Question: I'm trying to retrieve all appointments existing on a calendar in the organization's public folders, for reporting purposes.
Exchange 2010's Powershell cmdlet 'Get-PublicFolderItemStatistics' does return some of the information I need, but it seems like the returned objects are missing some of the properties <URL>.
Specifically, I need the Start and End date properties, which are coming back blank.
An example:
'''
Get-PublicFolderItemStatistics -identity " Day" | Sort-Object CreationTime | Format-List
'''
Returns:
'''
ServerName : EXCHANGE1
DatabaseName : Public Folder Database 167851469
Subject : Test 30
PublicFolderName : Day
LastModificationTime : 1/19/2015 3:05:05 PM
CreationTime : 1/19/2015 3:05:05 PM
HasAttachments : False
ItemType : IPM.Appointment
MessageSize : 5.47 KB (5,601 bytes)
Identity : (removed)
MapiIdentity : (removed)
OriginatingServer : exchange1.mydomain.local
IsValid : True
ObjectState : Changed
'''
And:
'''
Get-PublicFolderItemStatistics -identity " Day" | Sort-Object CreationTime | Format-List Subject,CreationTime,Start,End
'''
Returns:
'''
Subject : Test 30
CreationTime : 1/19/2015 3:05:05 PM
Start :
End :
'''
However the appointment in Outlook shows the Start and End times correctly:

Is there a way to retrieve this information from the server side? I was hoping to avoid Outlook interop if possible.
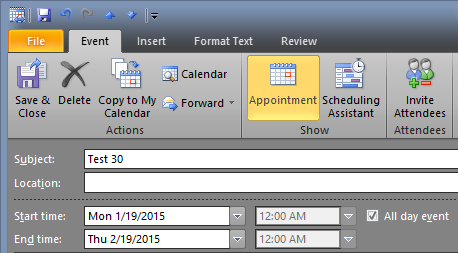
Answer: That cmdlet only returns a limited subset of Item properties if you want anything else you will need to use a client API like EWS or the outlook OOM to access the Public folder and the contents. To use a client API against the folder you will need to have rights to that folder then you can use something like this in EWS and Powershell
'''
## Get the Mailbox to Access from the 1st commandline argument
$MailboxName = $args[0]
## Load Managed API dll
###CHECK FOR EWS MANAGED API, IF PRESENT IMPORT THE HIGHEST VERSION EWS DLL, ELSE EXIT
$EWSDLL = (($(Get-ItemProperty -ErrorAction SilentlyContinue -Path Registry::$(Get-ChildItem -ErrorAction SilentlyContinue -Path 'Registry::HKEY_LOCAL_MACHINE\SOFTWARE\Microsoft\Exchange\Web Services'|Sort-Object Name -Descending| Select-Object -First 1 -ExpandProperty Name)).'Install Directory') + "Microsoft.Exchange.WebServices.dll")
if (Test-Path $EWSDLL)
{
Import-Module $EWSDLL
}
else
{
"$(get-date -format yyyyMMddHHmmss):"
"This script requires the EWS Managed API 1.2 or later."
"Please download and install the current version of the EWS Managed API from"
"http://go.microsoft.com/fwlink/?LinkId=255472"
""
"Exiting Script."
exit
}
## Set Exchange Version
$ExchangeVersion = [Microsoft.Exchange.WebServices.Data.ExchangeVersion]::Exchange2010_SP2
## Create Exchange Service Object
$service = New-Object Microsoft.Exchange.WebServices.Data.ExchangeService($ExchangeVersion)
## Set Credentials to use two options are availible Option1 to use explict credentials or Option 2 use the Default (logged On) credentials
#Credentials Option 1 using UPN for the windows Account
$psCred = Get-Credential
$creds = New-Object System.Net.NetworkCredential($psCred.UserName.ToString(),$psCred.GetNetworkCredential().password.ToString())
$service.Credentials = $creds
#Credentials Option 2
#service.UseDefaultCredentials = $true
## Choose to ignore any SSL Warning issues caused by Self Signed Certificates
## Code From http://poshcode.org/624
## Create a compilation environment
$Provider=New-Object Microsoft.CSharp.CSharpCodeProvider
$Compiler=$Provider.CreateCompiler()
$Params=New-Object System.CodeDom.Compiler.CompilerParameters
$Params.GenerateExecutable=$False
$Params.GenerateInMemory=$True
$Params.IncludeDebugInformation=$False
$Params.ReferencedAssemblies.Add("System.DLL") | Out-Null
$TASource=@'
namespace Local.ToolkitExtensions.Net.CertificatePolicy{
public class TrustAll : System.Net.ICertificatePolicy {
public TrustAll() {
}
public bool CheckValidationResult(System.Net.ServicePoint sp,
System.Security.Cryptography.X509Certificates.X509Certificate cert,
System.Net.WebRequest req, int problem) {
return true;
}
}
}
'@
$TAResults=$Provider.CompileAssemblyFromSource($Params,$TASource)
$TAAssembly=$TAResults.CompiledAssembly
## We now create an instance of the TrustAll and attach it to the ServicePointManager
$TrustAll=$TAAssembly.CreateInstance("Local.ToolkitExtensions.Net.CertificatePolicy.TrustAll")
[System.Net.ServicePointManager]::CertificatePolicy=$TrustAll
## end code from http://poshcode.org/624
## Set the URL of the CAS (Client Access Server) to use two options are availbe to use Autodiscover to find the CAS URL or Hardcode the CAS to use
#CAS URL Option 1 Autodiscover
$service.AutodiscoverUrl($MailboxName,{$true})
"Using CAS Server : " + $Service.url
#CAS URL Option 2 Hardcoded
#$uri=[system.URI] "https://casservername/ews/exchange.asmx"
#$service.Url = $uri
## Optional section for Exchange Impersonation
#$service.ImpersonatedUserId = new-object Microsoft.Exchange.WebServices.Data.ImpersonatedUserId([Microsoft.Exchange.WebServices.Data.ConnectingIdType]::SmtpAddress, $MailboxName)
function FolderIdFromPath{
param (
$FolderPath = "$( throw 'Folder Path is a mandatory Parameter' )"
)
process{
## Find and Bind to Folder based on Path
#Define the path to search should be seperated with \
$folderid = new-object Microsoft.Exchange.WebServices.Data.FolderId([Microsoft.Exchange.WebServices.Data.WellKnownFolderName]::PublicFoldersRoot)
$tfTargetFolder = [Microsoft.Exchange.WebServices.Data.Folder]::Bind($service,$folderid)
#Split the Search path into an array
$fldArray = $FolderPath.Split("")
#Loop through the Split Array and do a Search for each level of folder
for ($lint = 1; $lint -lt $fldArray.Length; $lint++) {
#Perform search based on the displayname of each folder level
$fvFolderView = new-object Microsoft.Exchange.WebServices.Data.FolderView(1)
$SfSearchFilter = new-object Microsoft.Exchange.WebServices.Data.SearchFilter+IsEqualTo([Microsoft.Exchange.WebServices.Data.FolderSchema]::DisplayName,$fldArray[$lint])
$findFolderResults = $service.FindFolders($tfTargetFolder.Id,$SfSearchFilter,$fvFolderView)
if ($findFolderResults.TotalCount -gt 0){
foreach($folder in $findFolderResults.Folders){
$tfTargetFolder = $folder
}
}
else{
"Error Folder Not Found"
return $null
}
}
if($tfTargetFolder -ne $null){
return $tfTargetFolder.Id.UniqueId.ToString()
}
}
}
#Example use
$fldId = FolderIdFromPath -FolderPath " est\calendar"
$SubFolderId = new-object Microsoft.Exchange.WebServices.Data.FolderId($fldId)
$SubFolder = [Microsoft.Exchange.WebServices.Data.Folder]::Bind($service,$SubFolderId)
if($SubFolder -ne $null){
#Define ItemView to retrive just 1000 Items
$ivItemView = New-Object Microsoft.Exchange.WebServices.Data.ItemView(1000)
$fiItems = $null
do{
$fiItems = $service.FindItems($SubFolder.Id,$ivItemView)
#[Void]$service.LoadPropertiesForItems($fiItems,$psPropset)
foreach($Item in $fiItems.Items){
$Item.Subject + " " + $Item.Start
}
$ivItemView.Offset += $fiItems.Items.Count
}while($fiItems.MoreAvailable -eq $true)
}
'''
Cheers
Glen